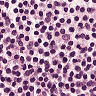
Metastatic tissue present: no